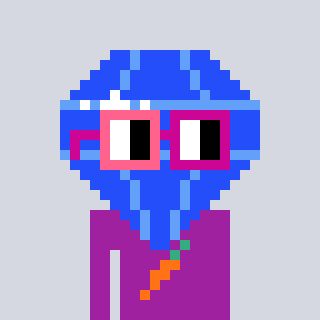
a pixel art character with square pink and red glasses, a blue diamond-shaped head and a magenta-colored body on a cool background